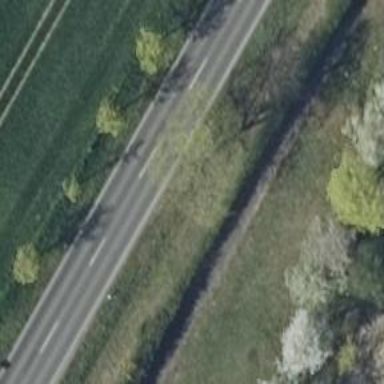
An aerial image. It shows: Secondary road with asphalt surface.